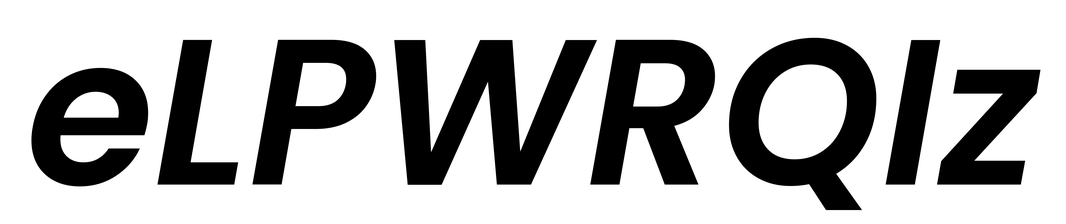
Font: Poppins-SemiBoldItalic